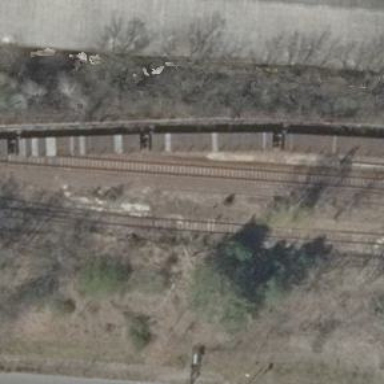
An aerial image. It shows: Railway switch.